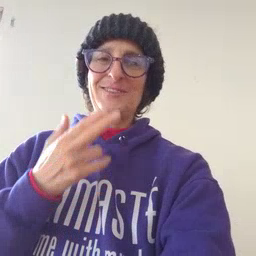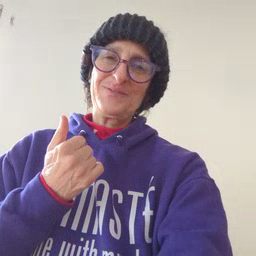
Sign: cute